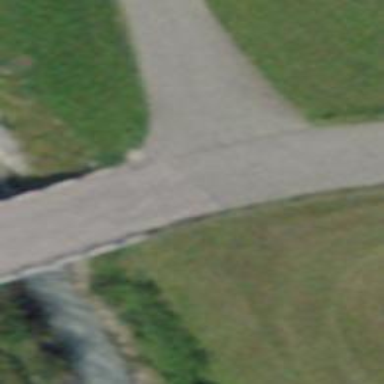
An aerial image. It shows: Unclassified road with asphalt surface crossing over bridge. The road does not have sidewalk.